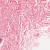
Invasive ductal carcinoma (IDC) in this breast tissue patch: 0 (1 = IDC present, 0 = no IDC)